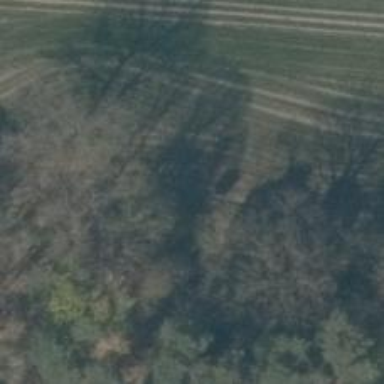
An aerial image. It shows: Hunting stand.